Aerial crown-view tile of a tropical tree (Barro Colorado Island, Panama), acquired 20250818:
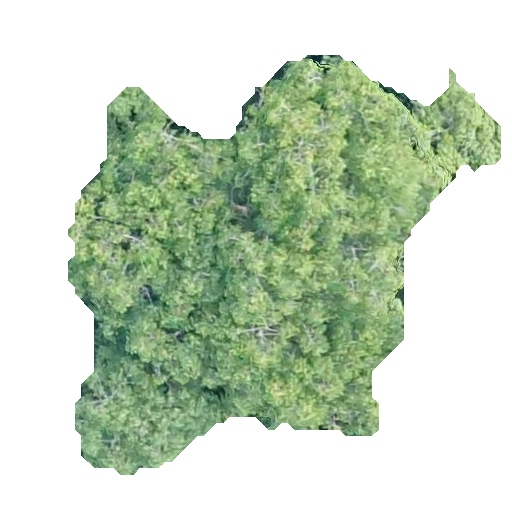
Species: Guatteria lucens
GBIF accepted scientific name: Guatteria lucens
Crown area: 165.386 m²